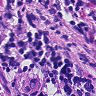
Metastatic tissue present: yes